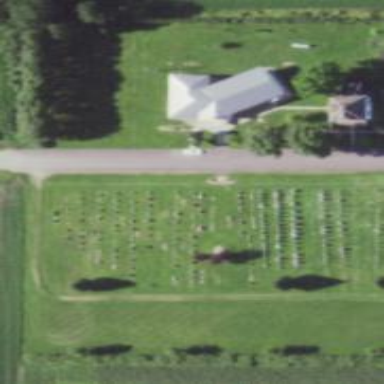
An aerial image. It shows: Cemetery.